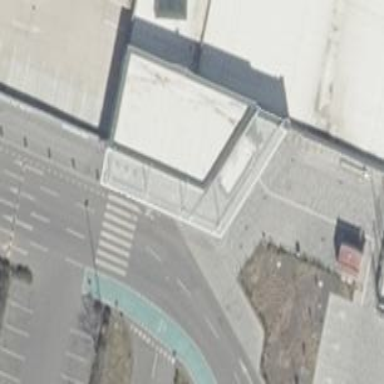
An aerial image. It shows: Building with flat roof.